Aerial crown-view tile of a tropical tree (Barro Colorado Island, Panama), acquired 20250715:
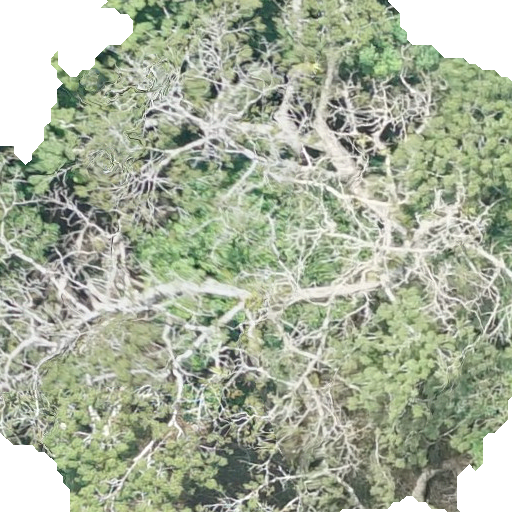
Species: Ceiba pentandra
GBIF accepted scientific name: Ceiba pentandra
Crown area: 429.048 m²